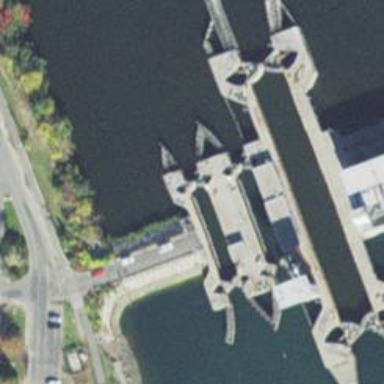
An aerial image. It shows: Lock gate along waterway.